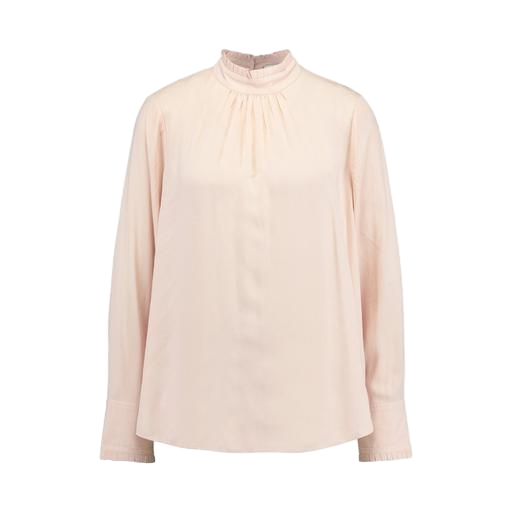
high-neck blouse, high-neck top, high neck blouse, white background